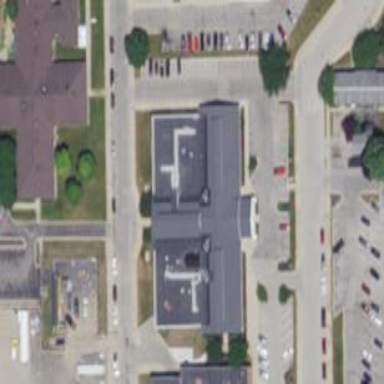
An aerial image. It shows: Hospital building.